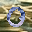
Label: 0